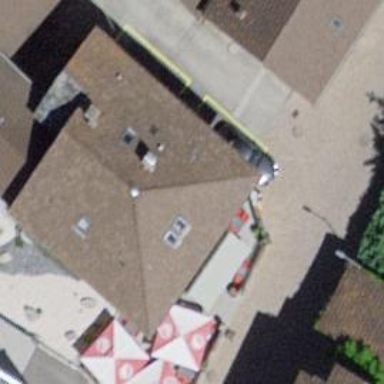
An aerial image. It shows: Restaurant.